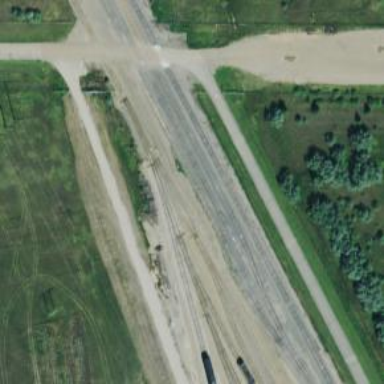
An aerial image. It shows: Railway yard used for servicing trains.